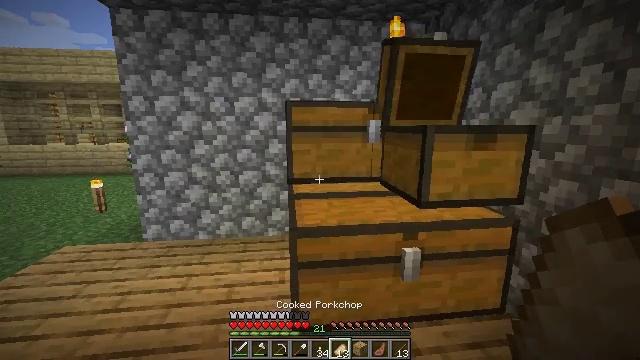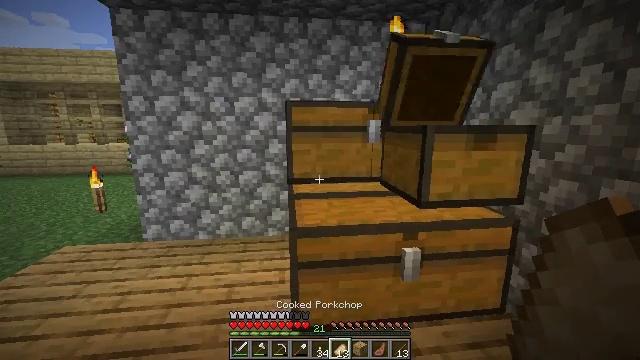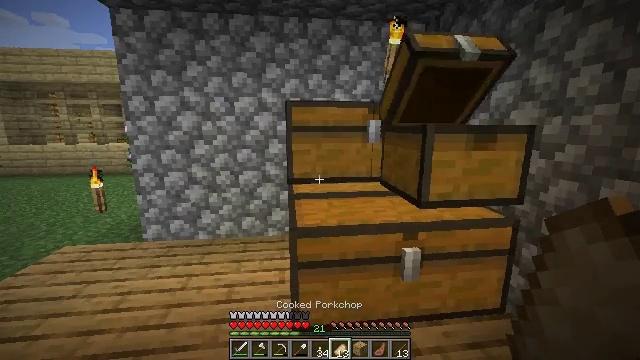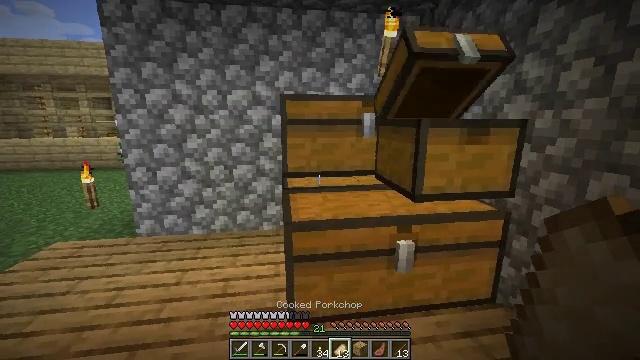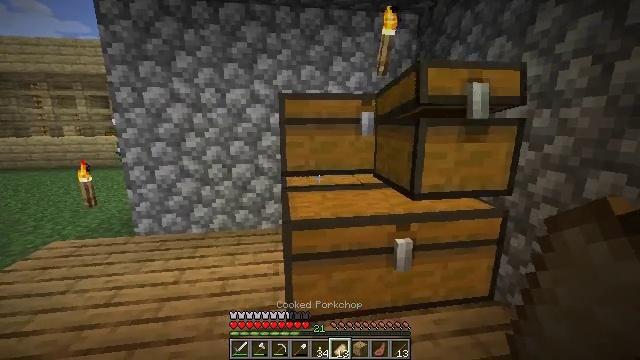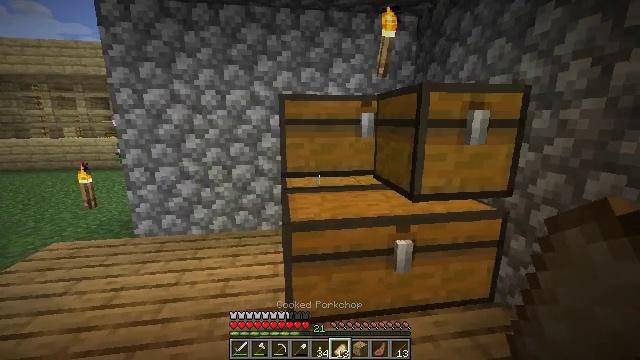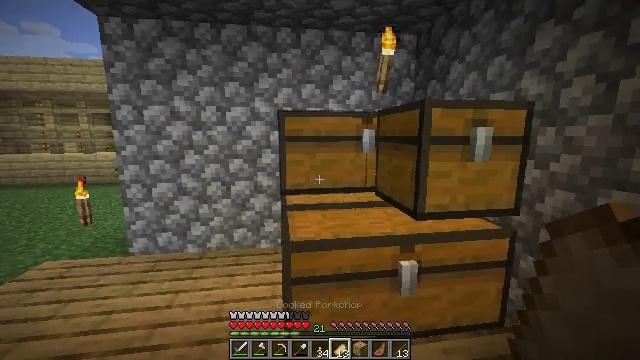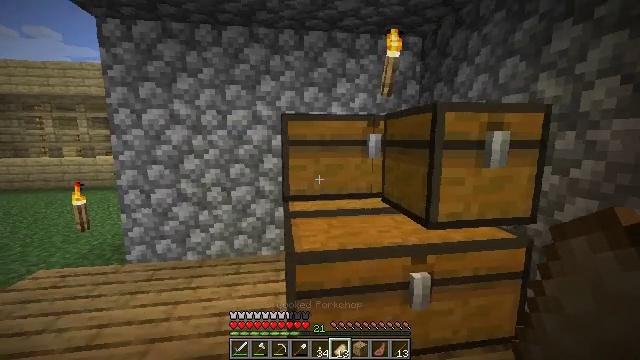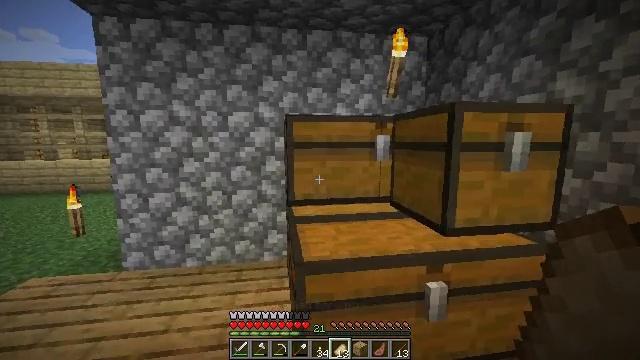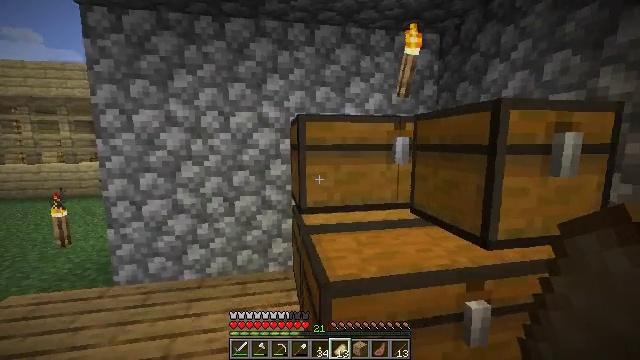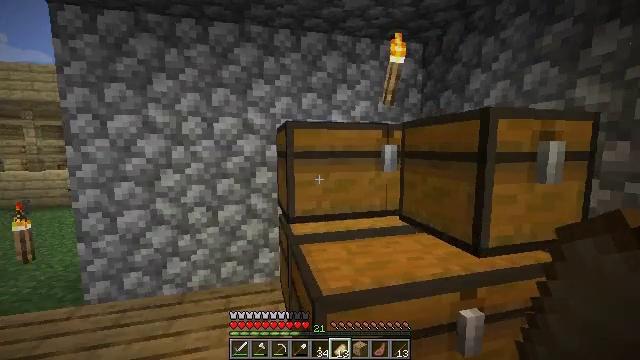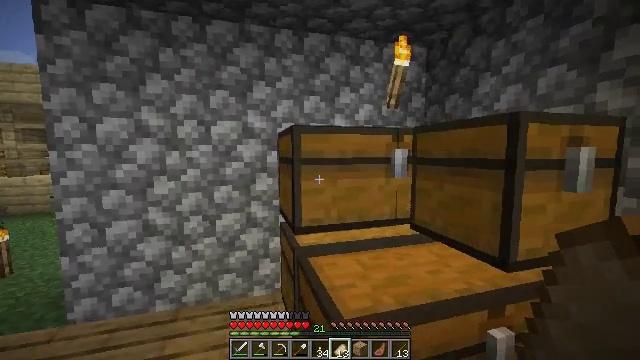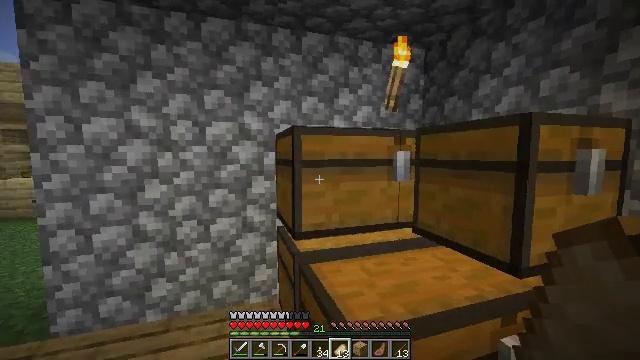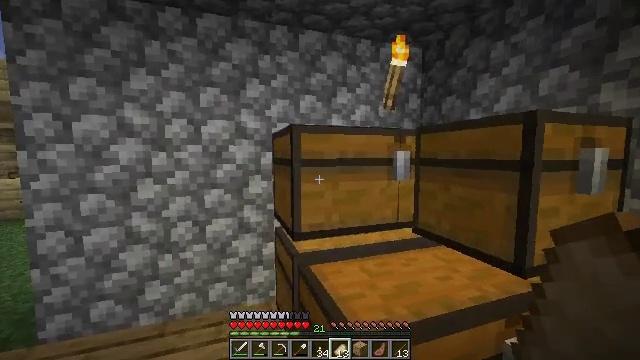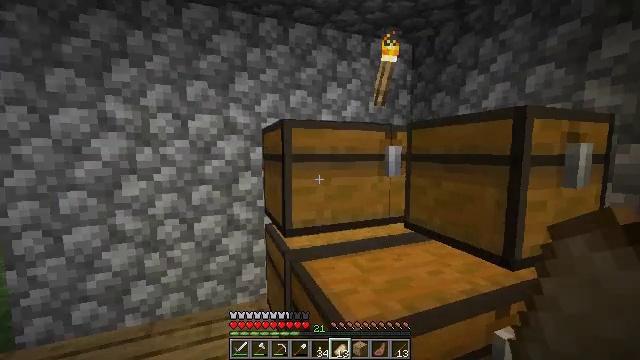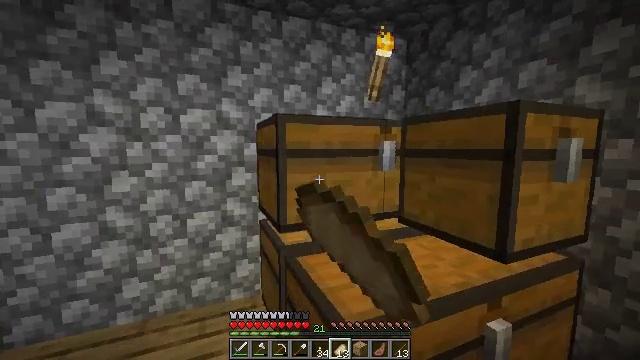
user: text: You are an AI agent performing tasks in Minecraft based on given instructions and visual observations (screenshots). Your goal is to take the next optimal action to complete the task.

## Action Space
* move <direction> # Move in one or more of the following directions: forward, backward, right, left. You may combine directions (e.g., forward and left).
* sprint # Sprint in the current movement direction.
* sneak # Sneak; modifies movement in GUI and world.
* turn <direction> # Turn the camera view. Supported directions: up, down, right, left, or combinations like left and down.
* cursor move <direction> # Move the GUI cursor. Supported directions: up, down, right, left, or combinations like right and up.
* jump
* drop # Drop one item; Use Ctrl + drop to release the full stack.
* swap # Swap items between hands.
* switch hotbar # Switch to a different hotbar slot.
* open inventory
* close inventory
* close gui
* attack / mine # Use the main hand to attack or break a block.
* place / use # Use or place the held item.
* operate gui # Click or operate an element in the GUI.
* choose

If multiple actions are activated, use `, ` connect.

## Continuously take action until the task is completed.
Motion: motion action
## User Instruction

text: Gather the chest from its place.
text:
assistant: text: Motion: no_op
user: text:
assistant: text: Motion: no_op
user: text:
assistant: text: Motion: turn right and down
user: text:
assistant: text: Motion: no_op
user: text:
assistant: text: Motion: no_op
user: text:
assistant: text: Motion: move forward, turn up
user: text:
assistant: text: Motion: move forward and move left
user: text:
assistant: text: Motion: move forward and move left
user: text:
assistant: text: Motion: move forward and move left, turn right
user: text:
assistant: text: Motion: move forward and move left, turn right and up
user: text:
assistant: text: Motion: turn right
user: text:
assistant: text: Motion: turn right
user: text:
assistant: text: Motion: turn right
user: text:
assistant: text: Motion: turn right, use / place
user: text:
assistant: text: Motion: turn right, use / place
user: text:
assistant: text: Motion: no_op
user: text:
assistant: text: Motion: no_op
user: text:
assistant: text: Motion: no_op
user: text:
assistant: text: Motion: no_op
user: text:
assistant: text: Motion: no_op
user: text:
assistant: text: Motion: no_op
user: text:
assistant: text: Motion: cursor move up
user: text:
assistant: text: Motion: no_op
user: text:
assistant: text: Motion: no_op
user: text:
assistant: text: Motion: no_op
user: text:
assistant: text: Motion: no_op
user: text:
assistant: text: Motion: no_op
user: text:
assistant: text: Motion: no_op
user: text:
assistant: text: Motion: no_op
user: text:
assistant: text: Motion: no_op